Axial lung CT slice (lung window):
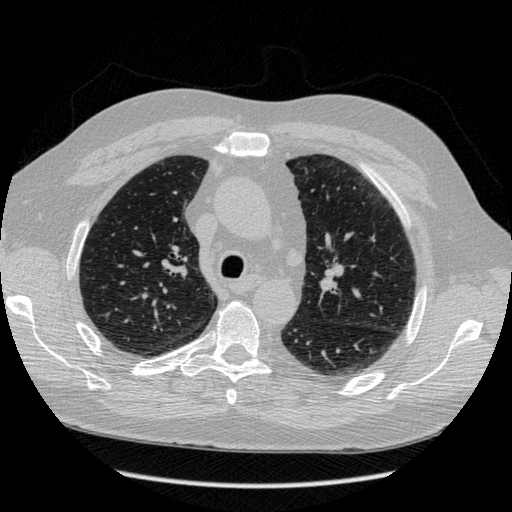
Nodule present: no